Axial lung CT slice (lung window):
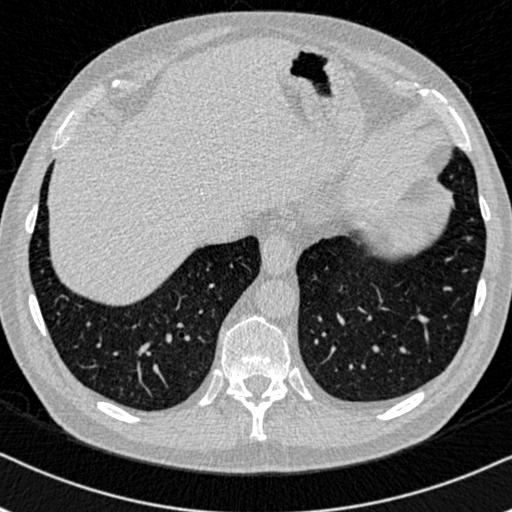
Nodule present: no